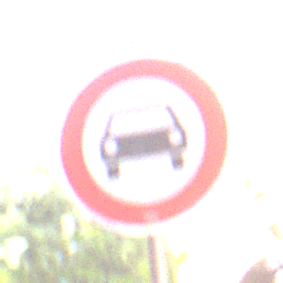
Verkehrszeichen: VerbotKraftwagen
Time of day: MorningAfternoon
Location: Outdoor (Urban)
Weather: Clear
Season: NotSpecified
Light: Natural